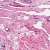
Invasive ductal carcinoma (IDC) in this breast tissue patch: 0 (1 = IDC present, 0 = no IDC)